Interaction volume radius: 5 \u00c5
Interaction volume height: 15 \u00c5
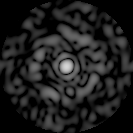
Disorder parameter: 0.8751